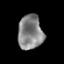
Tissue: prostate
Cell type: Epithelial cells
Senescence score: 0.2551
Nuclear area (px): 833
Mean DAPI intensity: 133.613